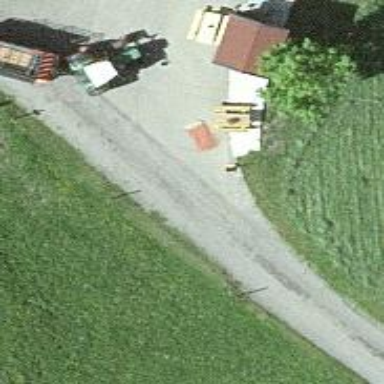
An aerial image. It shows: Farm shop.